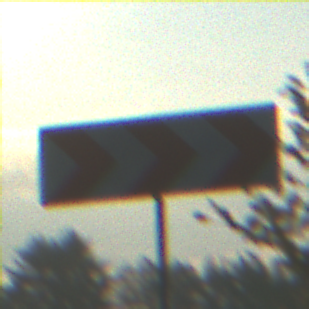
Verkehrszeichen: RichtungstafelnInKurvenGrossLinks
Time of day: MorningAfternoon
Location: Outdoor (Nature)
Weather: Clear
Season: NotSpecified
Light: Natural